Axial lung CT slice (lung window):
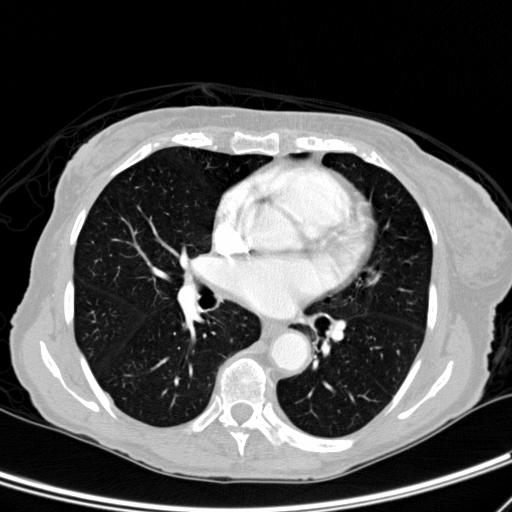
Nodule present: no